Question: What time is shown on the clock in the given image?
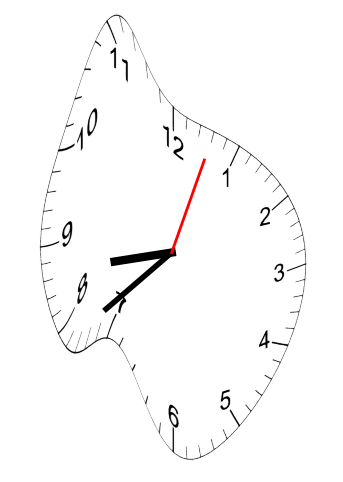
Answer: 08:38:03